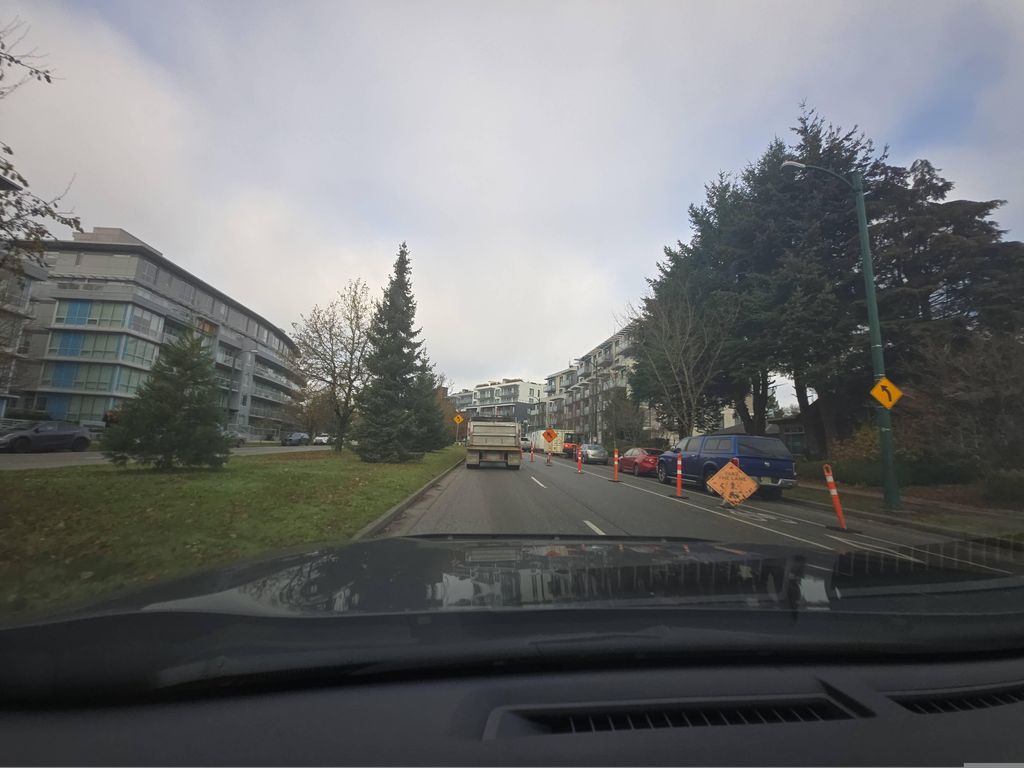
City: vancouver